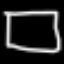
Label: square